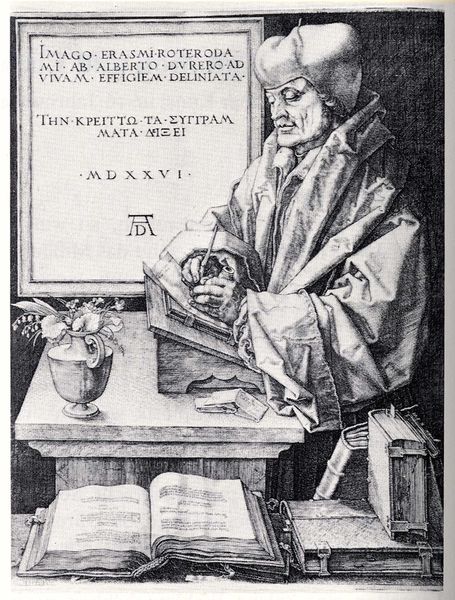
Titel: Imago Erasmi Roterodami
Künstler: Albrecht Dürer
Institution: (Seriendruck)
Schlagwörter: dunkel, feder, mann, schatten, umhang, weiß, blume, blumen, finger, grau, hell, hintergrund, holz, hut, licht, mund, nase, profil, schwarz, tisch, zimmer, blick, blüten, haube, kappe, mütze, wand, augen, falten, gesicht, kragen, rahmen, stehen, bildnis, herr, hände, portrait, porträt, signatur, geistlicher, gewand, kutte, mantel, pose, pflanze, kinn, lippen, renaissance, vase, blumentopf, schrift, bücher, papier, schreibtisch, blumenvase, haltung, grafik, graphik, bank, hocker, tafel, inschrift, stube, faltenwurf, podest, ad, wange, lider, tischkante, gefäß, philosoph, buch, druck, initialen, monogramm, schraffur, holzstich, radierung, stich, schwarzweiß, text, beschriftung, schriftsteller, autor, manschette, tischplatte, stift, tinte, pult, einband, pelzkragen, seiten, zugeschlagen, pfarrer, halbprofil, zahl, ziffer, schreiben, griechisch, veilchen, gelehrter, dürer, schreiber, tintenfass, schreibpult, griffel, maiglöckchen, kupferstich, aufgeschlagen, buchseiten, texte, wissenschaft, federkiel, latein, lateinisch, schrifttafel, schreibend, rotterdam, albrecht, albrecht dürer, reformation, folianten, humanist, seriendruck, erasmus, erasmus von rotterdam, konznetration, theologe, doktorhut, ohrenklappen, sereindruck, straß, titulatur, äreml, kinnlade, verfasser, hriftsteller, erasmi, 1706, beim schreiben, schreipult, tiscg, lateinish, dörer, vase ruhe